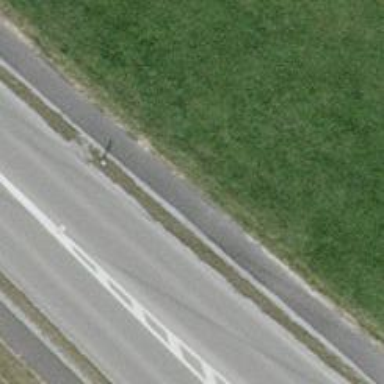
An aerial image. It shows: Asphalt cycleway.